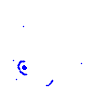
Particle: pion